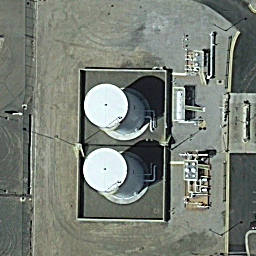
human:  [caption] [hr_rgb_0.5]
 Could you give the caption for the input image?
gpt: Two storage tanks are arranged neatly on the ground with some buildings beside .

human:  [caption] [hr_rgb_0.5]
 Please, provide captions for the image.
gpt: There are two storage tanks next to each other on the ground .

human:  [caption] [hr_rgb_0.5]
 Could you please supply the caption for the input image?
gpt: Two storage tanks next to each other are on the ground .

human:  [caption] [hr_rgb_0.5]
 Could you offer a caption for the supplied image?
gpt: There are two storage tanks next to each other with some buildings beside .

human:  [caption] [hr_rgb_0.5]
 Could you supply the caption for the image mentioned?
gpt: Two storage tanks are on the ground with some buildings beside .